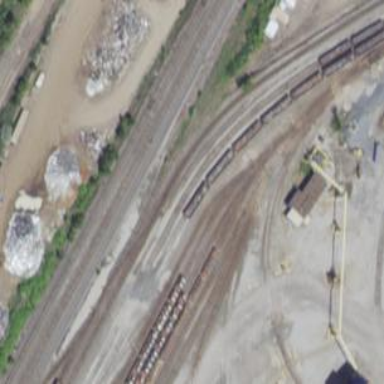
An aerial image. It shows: Railway yard used for servicing trains.